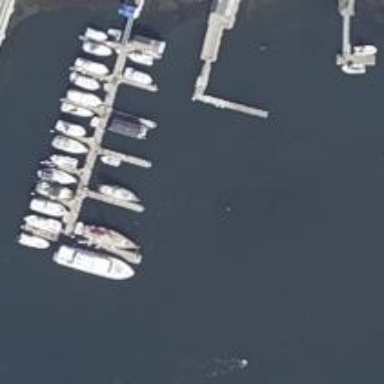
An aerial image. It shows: Man-made pier.